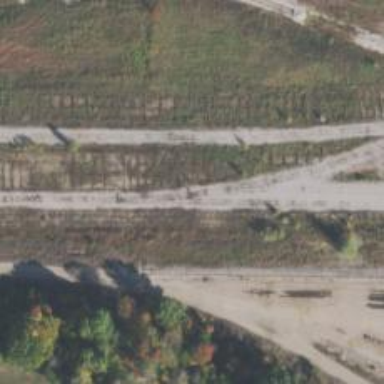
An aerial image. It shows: Rail spur service.